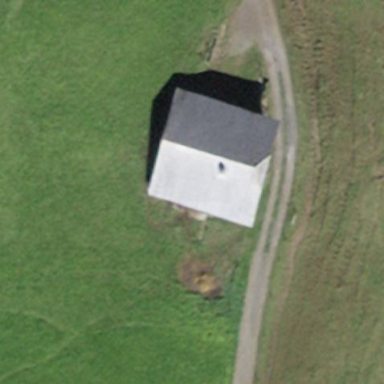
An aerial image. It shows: Cabin is depicted in the image.